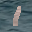
Label: 1